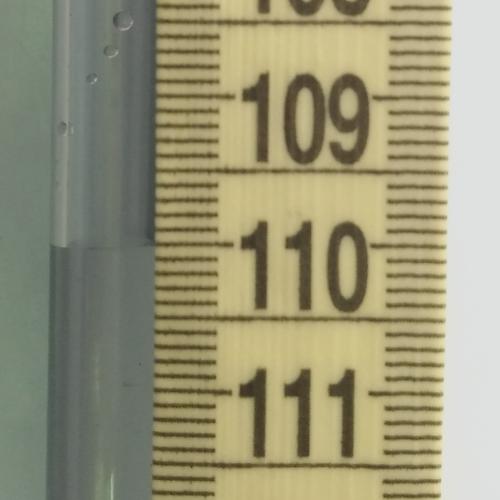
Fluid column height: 110.0 cm